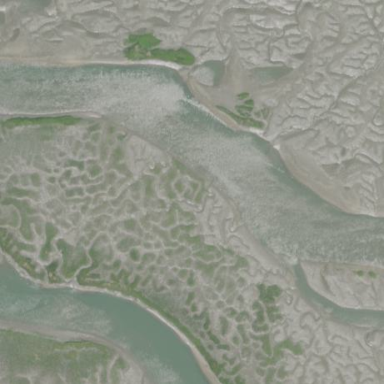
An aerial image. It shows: Marsh wetland with tidal influence.